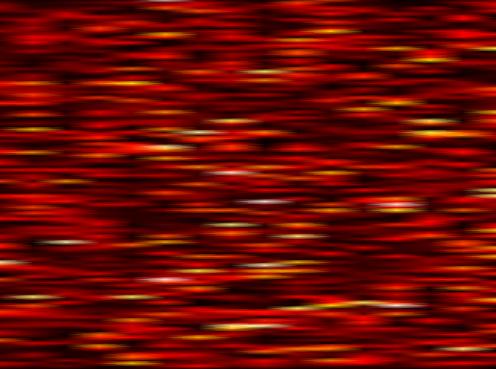
Label: OFDM